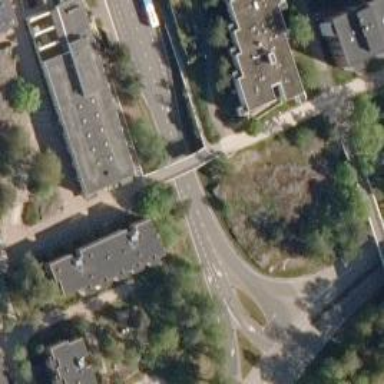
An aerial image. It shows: Bridge for cycleway.